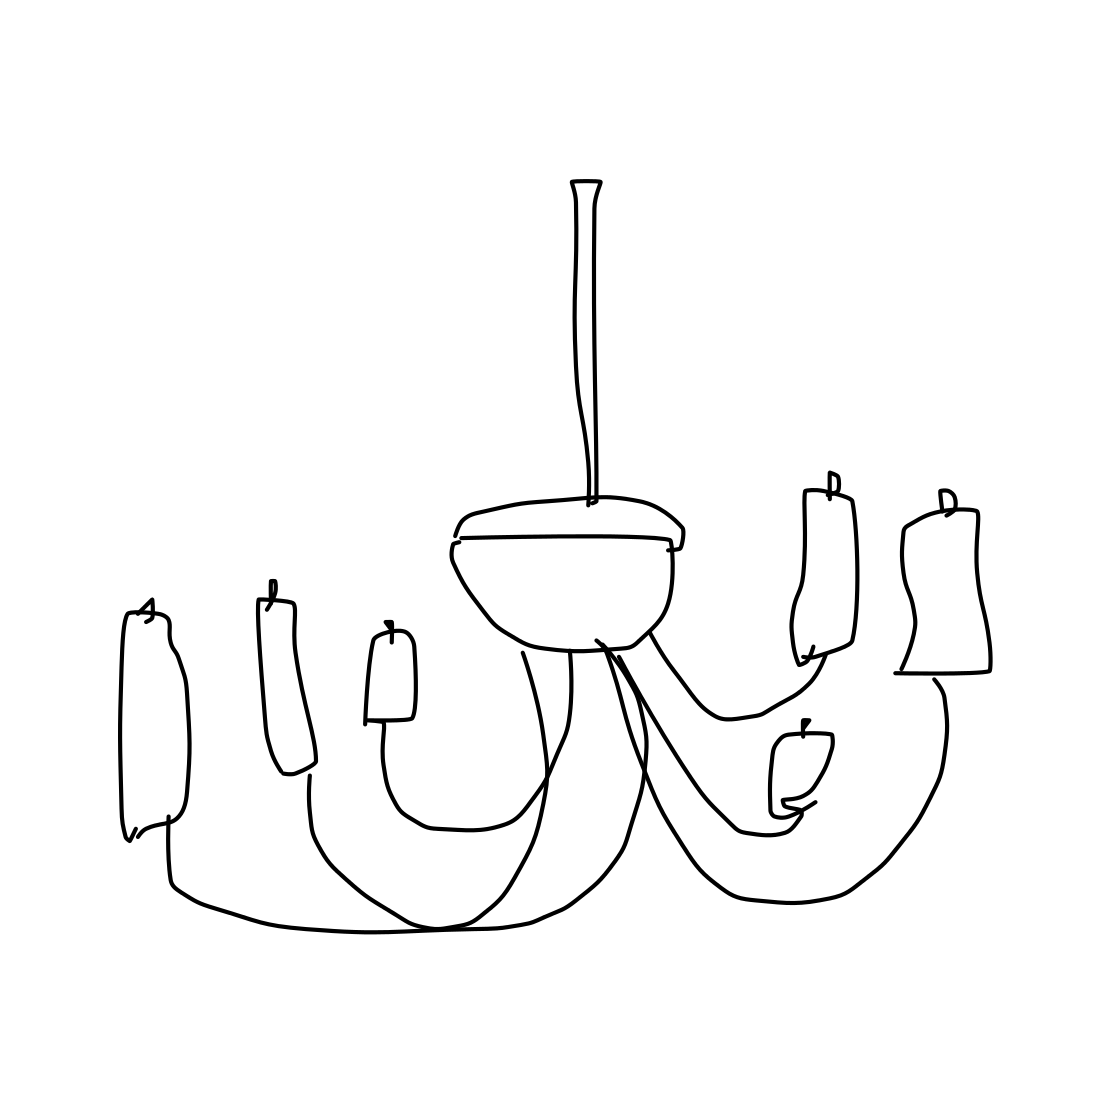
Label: chandelier